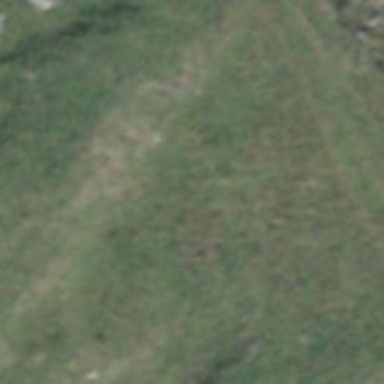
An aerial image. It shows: Path on the ground.